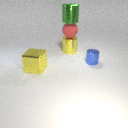
large yellow metal cylinder below large red rubber sphere